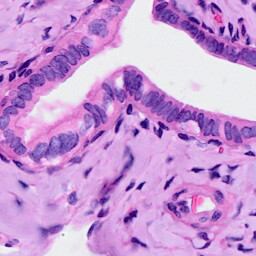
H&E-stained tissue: Ovarian